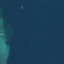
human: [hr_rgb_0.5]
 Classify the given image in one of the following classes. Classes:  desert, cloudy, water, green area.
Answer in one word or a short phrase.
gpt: water